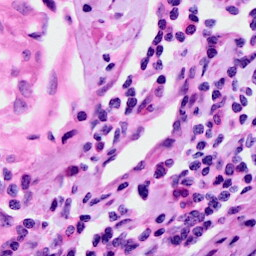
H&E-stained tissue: Cervix